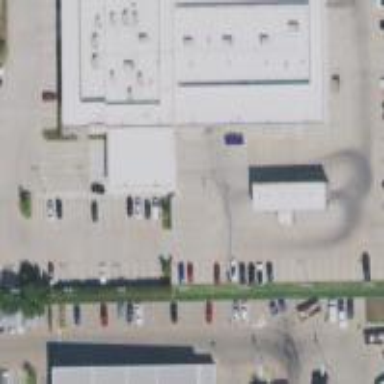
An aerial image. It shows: Building that houses car shop.